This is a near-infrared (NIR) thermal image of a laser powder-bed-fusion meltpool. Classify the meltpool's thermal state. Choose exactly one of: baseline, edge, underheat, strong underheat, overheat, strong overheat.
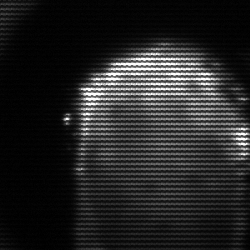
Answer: baseline